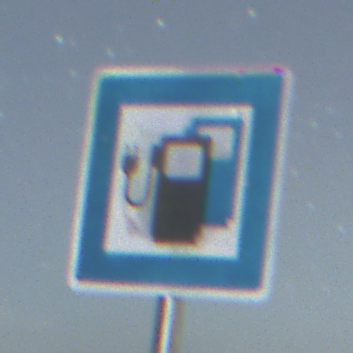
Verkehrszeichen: LadestationFuerElektrofahrzeuge
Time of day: Night
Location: Outdoor (Nature)
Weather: Clear
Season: NotSpecified
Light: Natural